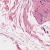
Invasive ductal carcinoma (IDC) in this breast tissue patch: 0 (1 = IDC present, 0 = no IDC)